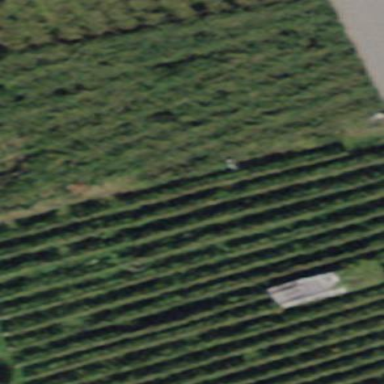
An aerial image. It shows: Vineyard where grapes are grown.